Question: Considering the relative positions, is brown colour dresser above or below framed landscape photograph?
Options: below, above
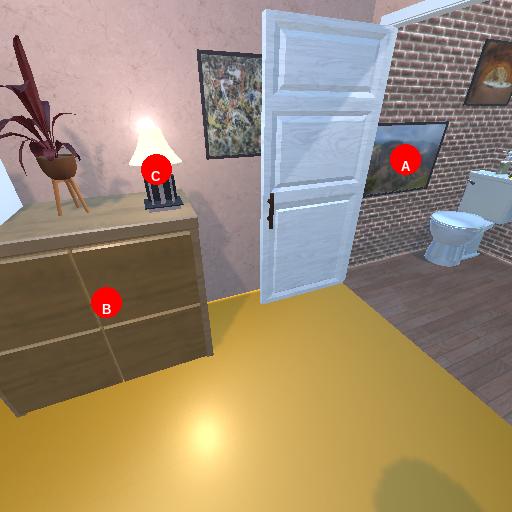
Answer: below